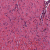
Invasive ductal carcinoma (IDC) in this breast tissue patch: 0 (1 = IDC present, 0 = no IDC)